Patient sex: F
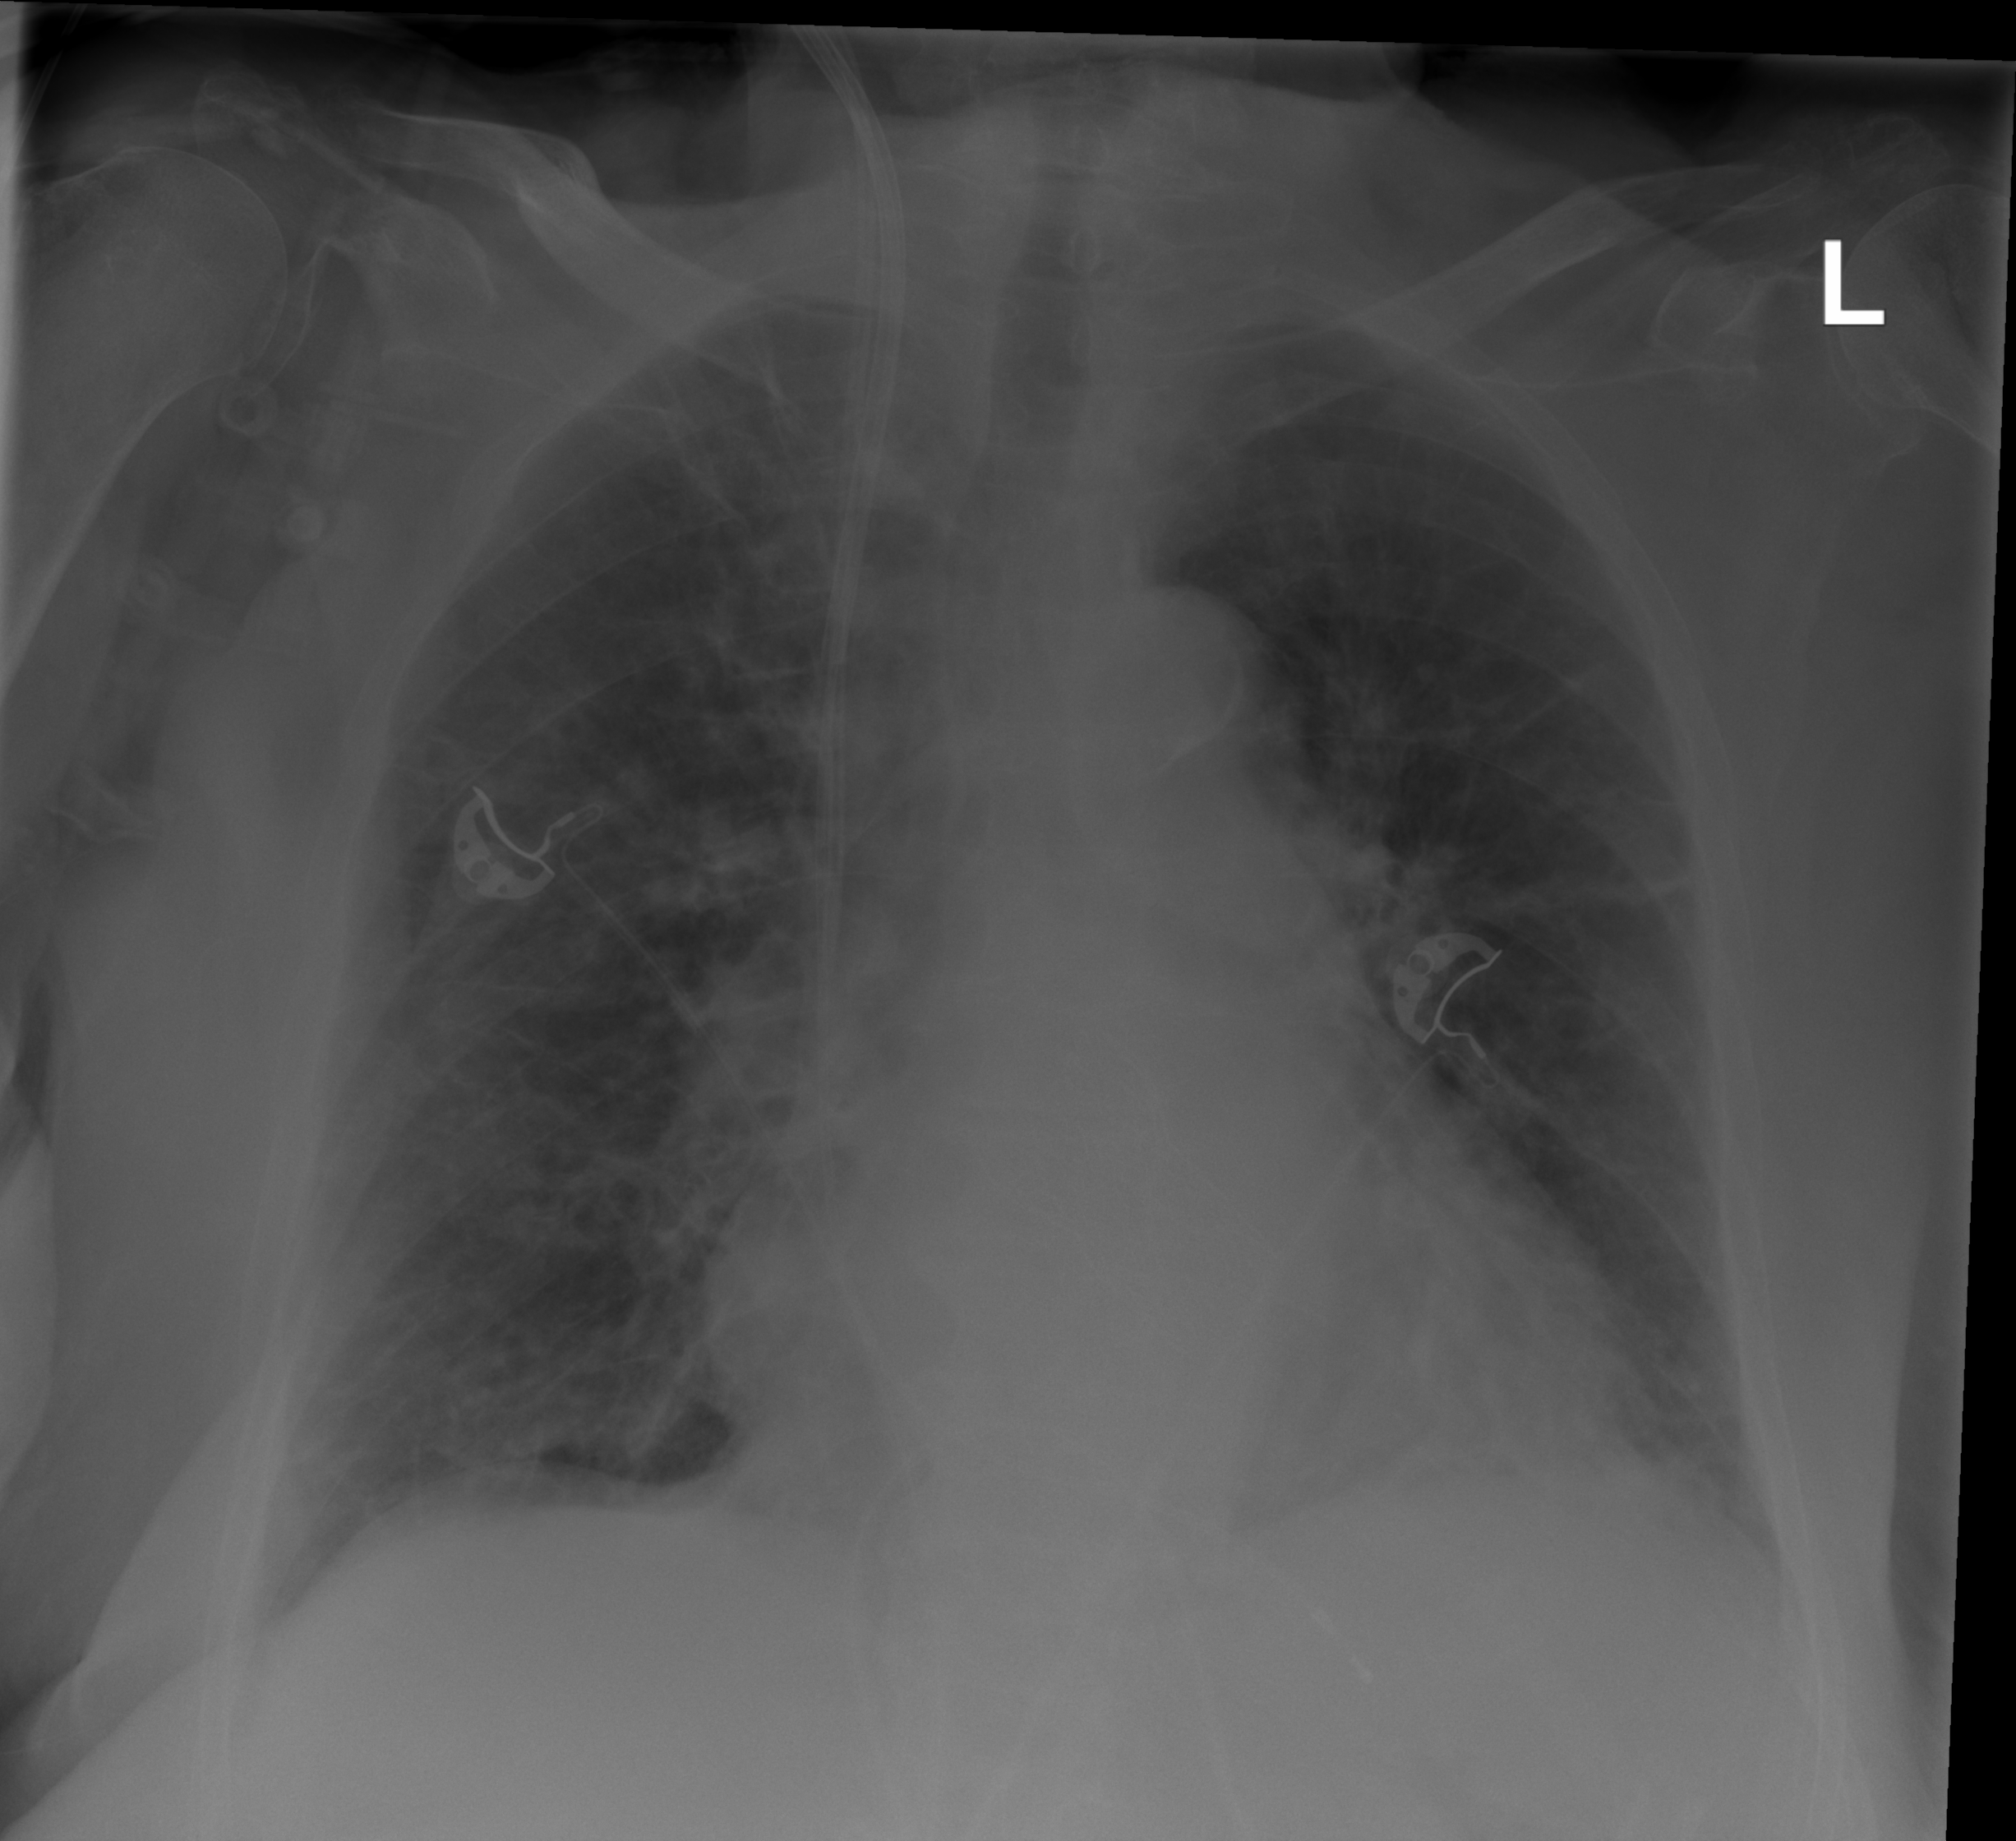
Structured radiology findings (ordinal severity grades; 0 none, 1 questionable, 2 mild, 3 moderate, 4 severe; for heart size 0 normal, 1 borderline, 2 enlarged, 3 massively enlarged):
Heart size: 2
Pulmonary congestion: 2
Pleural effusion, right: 0
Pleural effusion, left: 0
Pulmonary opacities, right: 0
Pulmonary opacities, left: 2
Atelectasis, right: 0
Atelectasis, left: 0